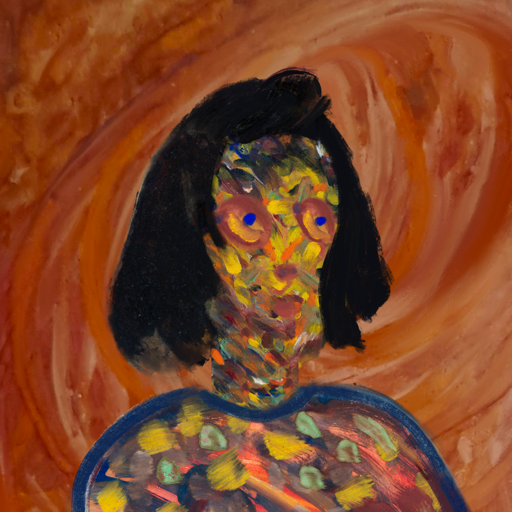
Background: Pious_Lady, Head And Neck Side: An_Impression, Face Side: Mother_And_Son_Son, Bust: Mother_And_Son_Mother, Hair Side: Mosgoul, Head Accessory: Blank, Second Necklace: Blank, Necklace: Blank, Baby: Blank